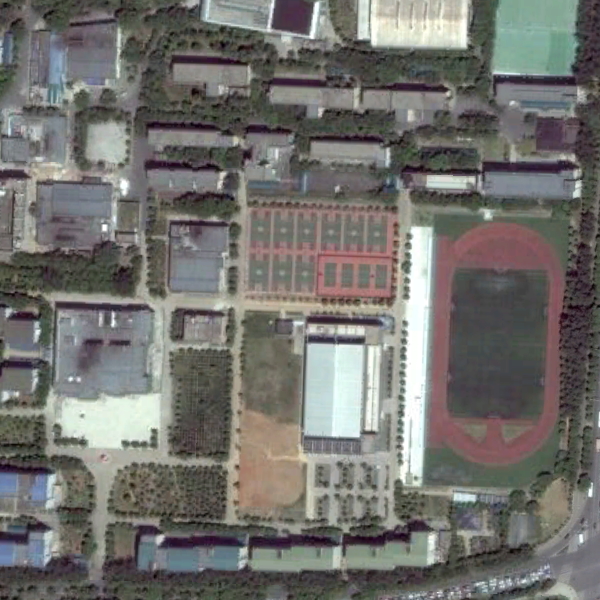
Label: School